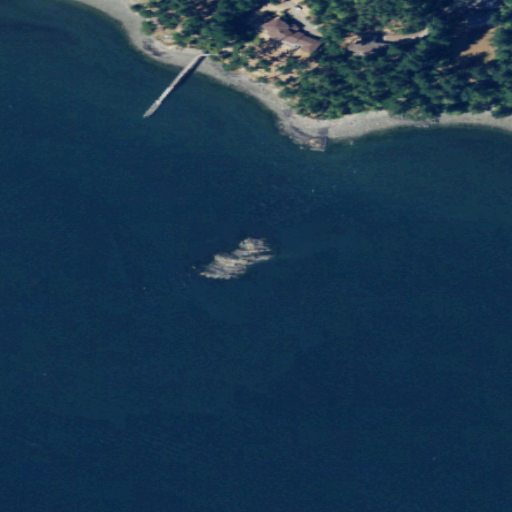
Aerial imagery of mountain in Washington named Brown Rock containing open water, evergreen forest, herbaceous wetlands, open development, and low intensity development